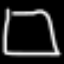
Label: square